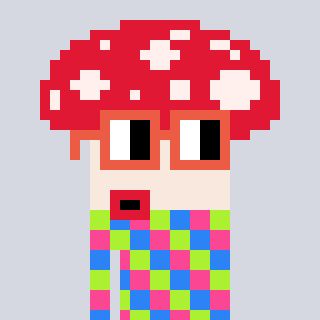
a pixel art character with square orange glasses, a mushroom-shaped head and a bluegrey-colored body on a cool background